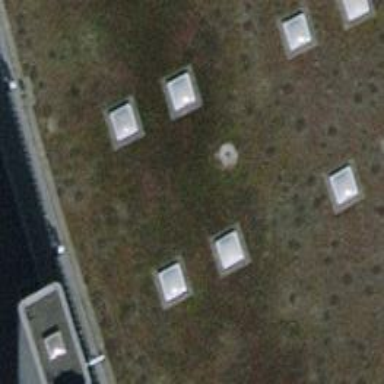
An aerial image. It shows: Toilets.